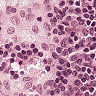
Metastatic tissue present: no